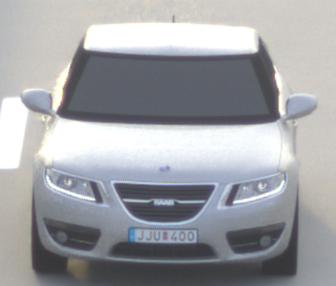
Make: Saab
Model: 5-Sep
Detailed model: 9-5 1.6T
Model produced from: 2010/06
Model produced until: 2011/12
Doors: 4
Color: white
Road condition: dry road
Daytime: sunrise or sunset
Contrast: low contrast